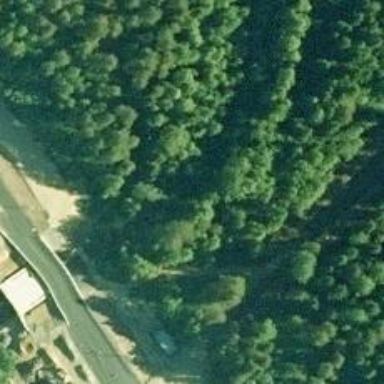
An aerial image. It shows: Path on bridge.